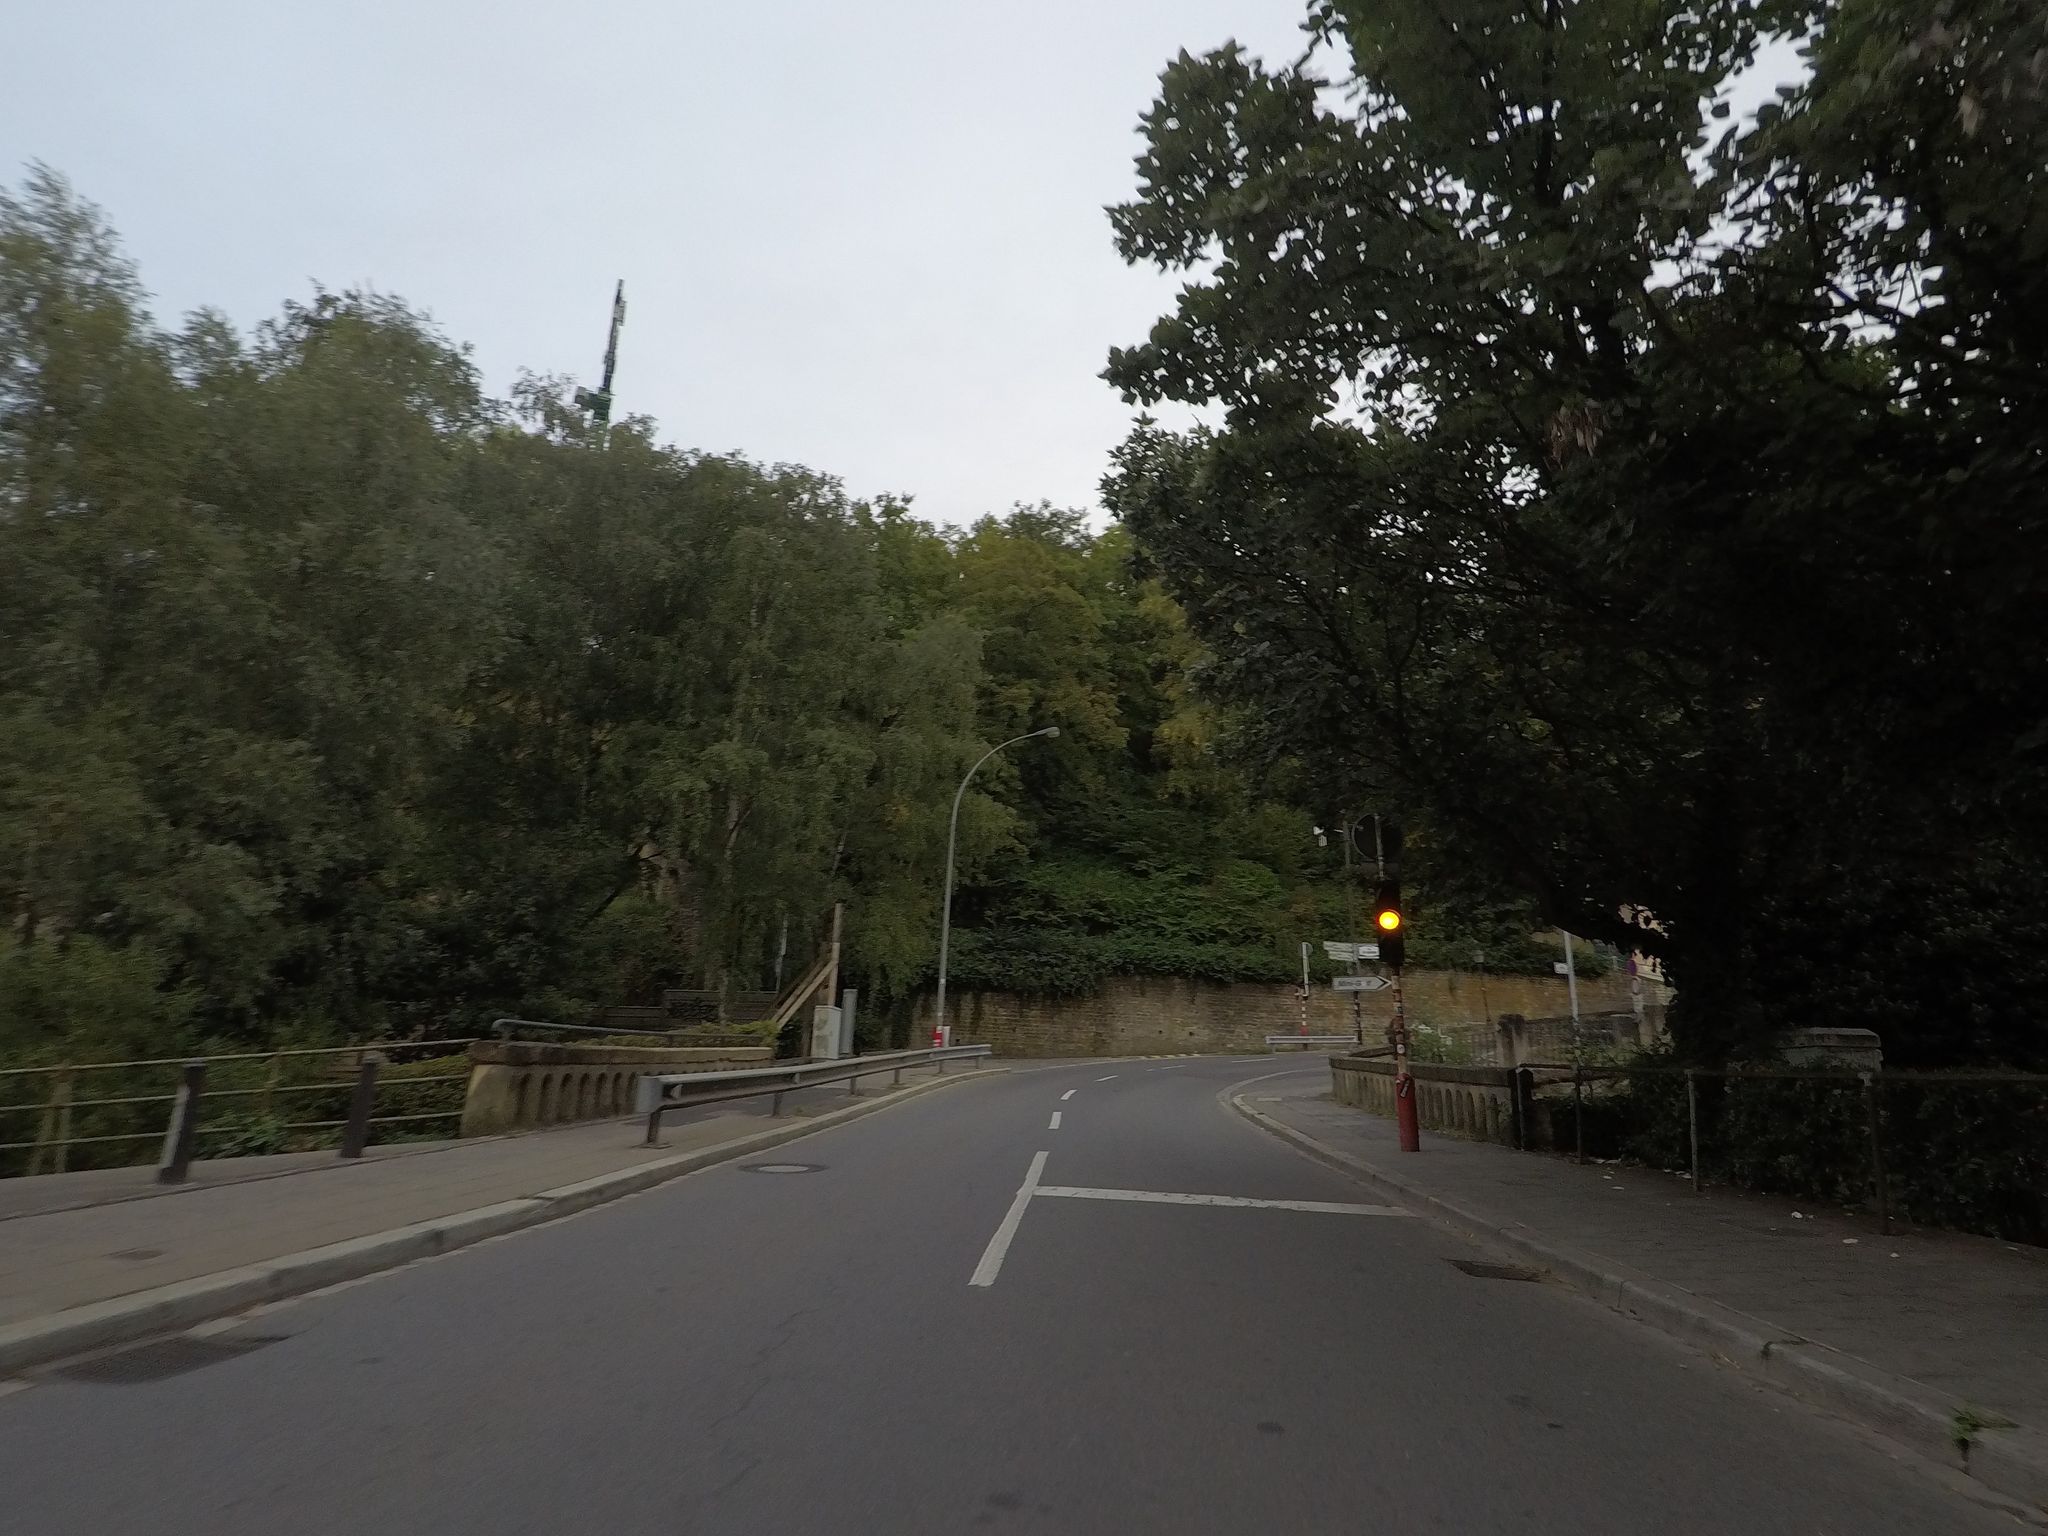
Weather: cloudy
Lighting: day
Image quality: good
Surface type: driving surface
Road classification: tertiary, residential
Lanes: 2
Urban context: urban centre
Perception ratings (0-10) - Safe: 2.98, Lively: 2.04, Beautiful: 9.36, Boring: 3.88, Depressing: 3.32, Wealthy: 5.12